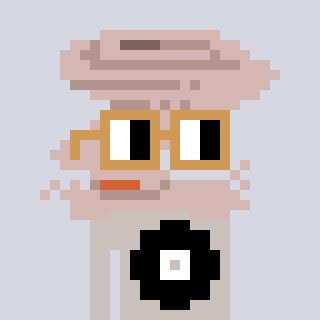
a pixel art character with square brown glasses, a tornado-shaped head and a foggrey-colored body on a cool background